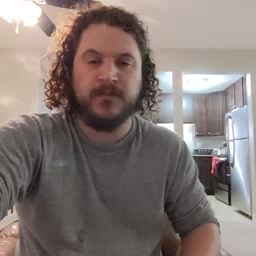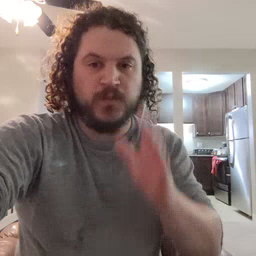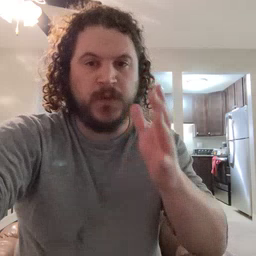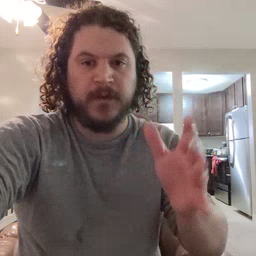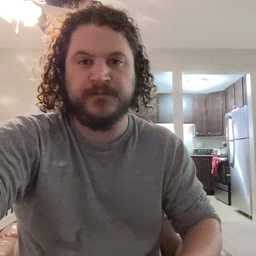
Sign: grandma